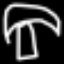
Label: mushroom